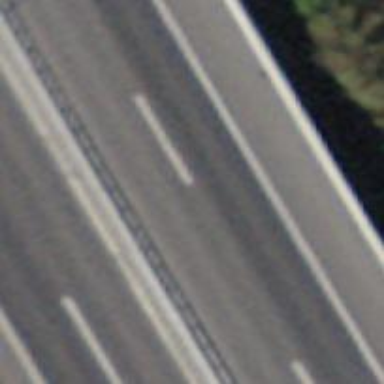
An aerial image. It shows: View of motorway.